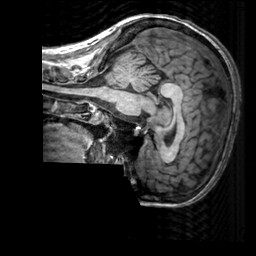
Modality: T1w
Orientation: sagittal
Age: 25
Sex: female
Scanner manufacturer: siemens
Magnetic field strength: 3 T
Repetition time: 2.3 s
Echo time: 0.00303 s